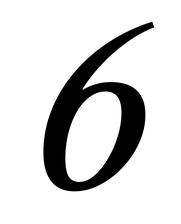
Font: LibreCaslonText-Italic_Italic